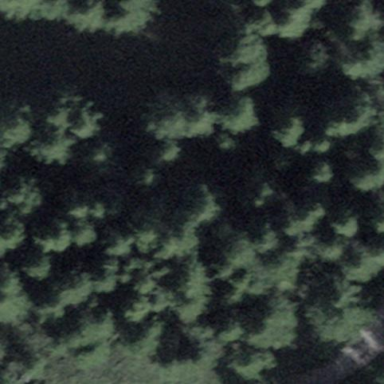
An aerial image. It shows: Forest with mix of leaf types.